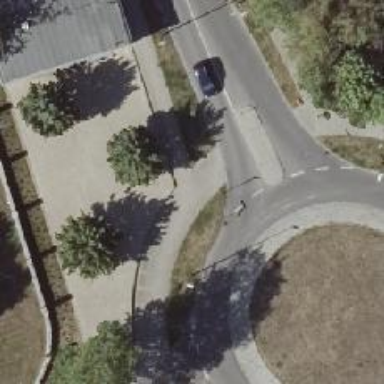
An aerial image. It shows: Sidewalk along the footway.